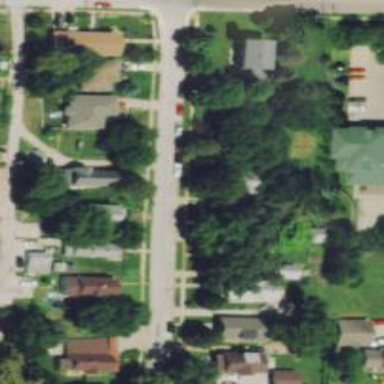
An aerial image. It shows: Residential road.